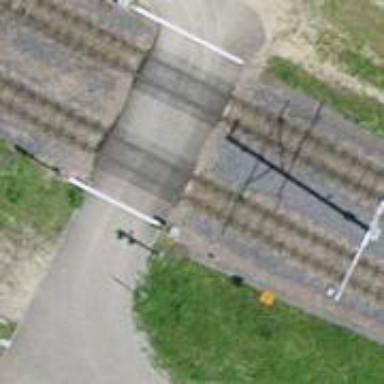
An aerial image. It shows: Asphalt track with grade1 track type mainly used by agricultural motorcars.